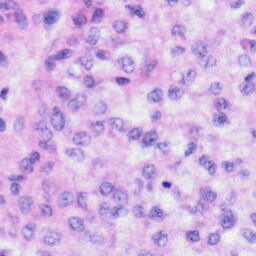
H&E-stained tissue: Liver